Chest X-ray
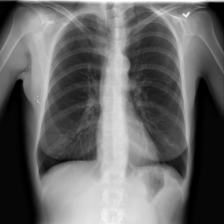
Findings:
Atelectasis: negative
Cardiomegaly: negative
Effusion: negative
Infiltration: negative
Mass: negative
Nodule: negative
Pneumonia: negative
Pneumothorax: negative
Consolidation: negative
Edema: negative
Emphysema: negative
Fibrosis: negative
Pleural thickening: negative
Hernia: negative